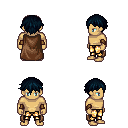
a pixel art fantasy rpg character, male body template, human, tanned skin, brown cape, gold greaves, raven short bangs hairstyle, leather bracers, four views (front, back, left, right), 2x2 character sprite sheet, small pixel art, hard edges, no anti-aliasing